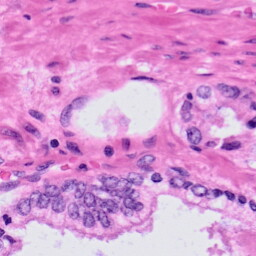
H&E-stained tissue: Prostate